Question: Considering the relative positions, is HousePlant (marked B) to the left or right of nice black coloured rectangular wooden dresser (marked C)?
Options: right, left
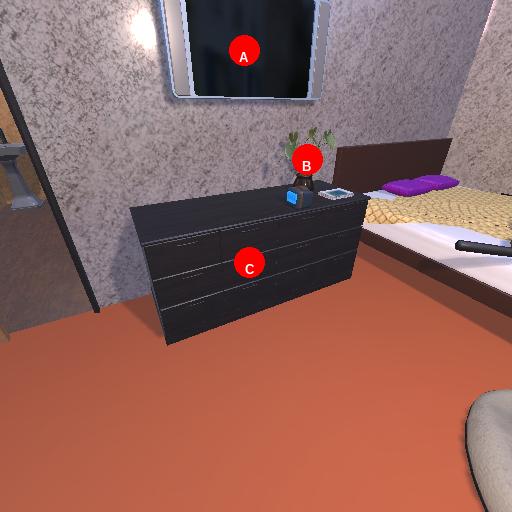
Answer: right